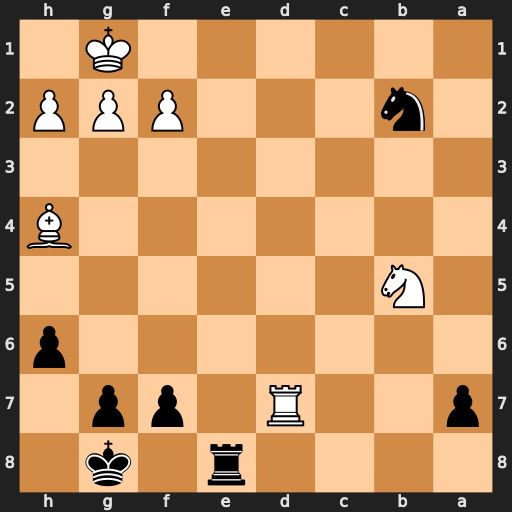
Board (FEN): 4r1k1/p2R1pp1/7p/1N6/7B/8/1n3PPP/6K1
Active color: b
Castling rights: -
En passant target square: -
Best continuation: Re1#